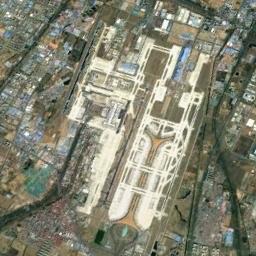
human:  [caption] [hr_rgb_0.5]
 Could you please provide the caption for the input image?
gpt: An airport in a cluster of urban residents .

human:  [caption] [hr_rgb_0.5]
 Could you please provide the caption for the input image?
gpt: There is an airport surrounded by many houses .

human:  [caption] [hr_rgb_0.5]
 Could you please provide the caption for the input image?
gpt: An airport with some runways and buildings in the vacant lot and dense residential areas around the airport .

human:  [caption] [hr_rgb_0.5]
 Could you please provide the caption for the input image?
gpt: The airport is divided into two triangular areas by several runways .

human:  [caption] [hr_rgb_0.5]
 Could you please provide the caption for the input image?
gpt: The airport is surrounded by buildings .